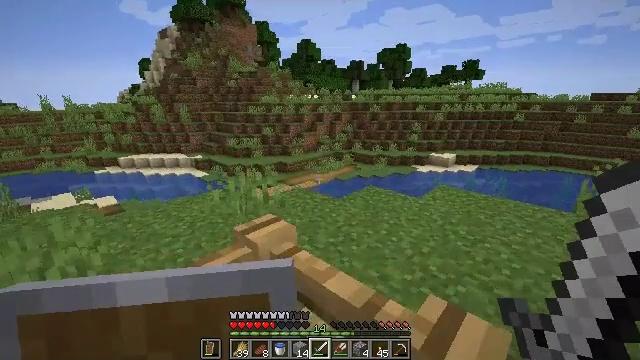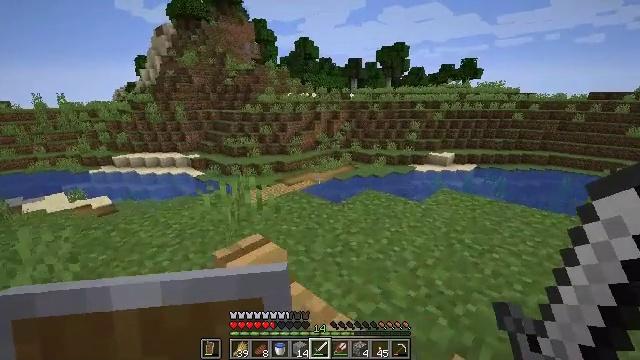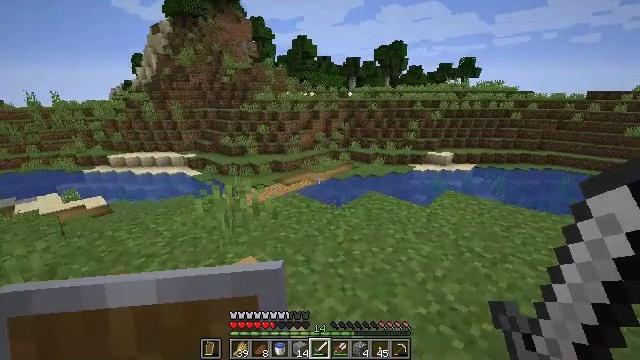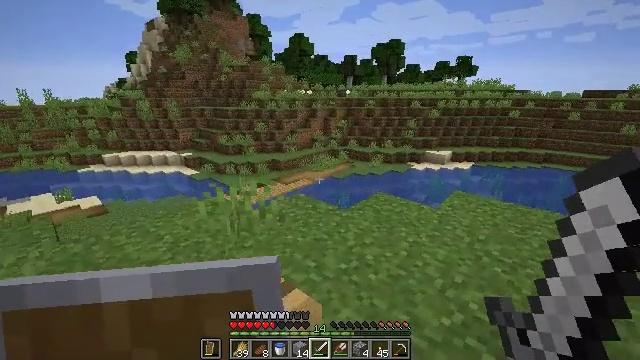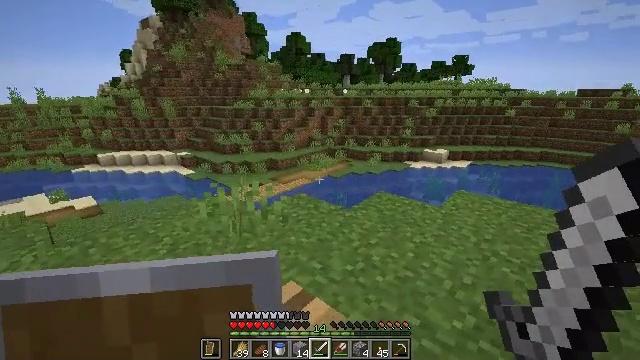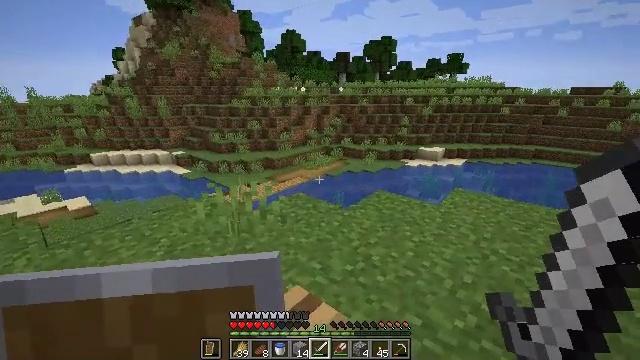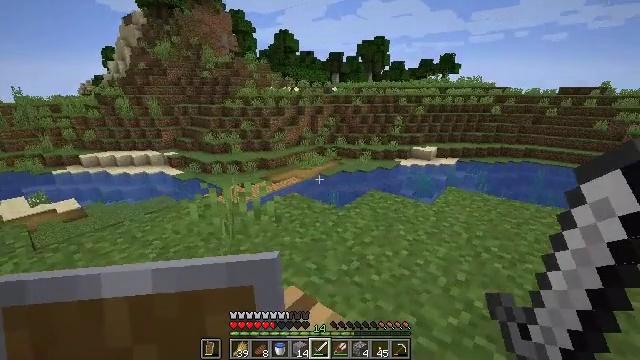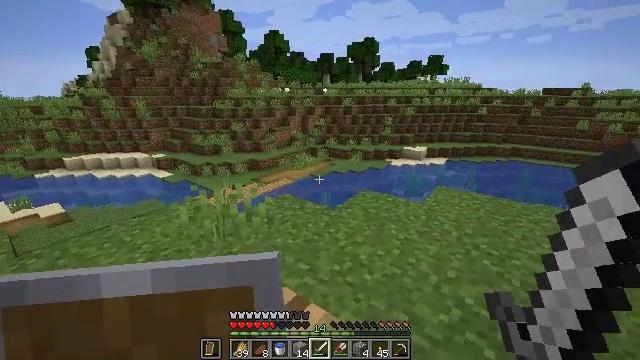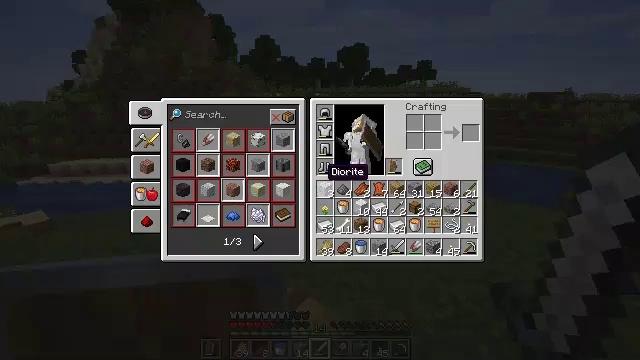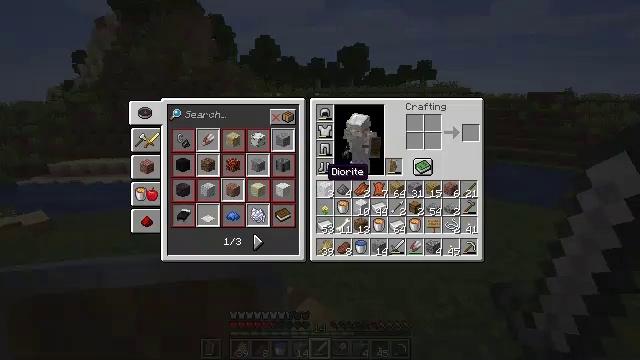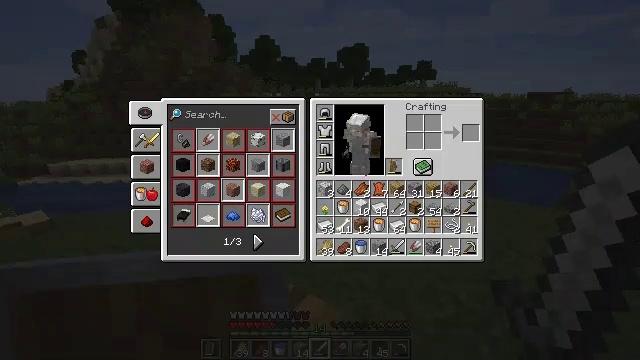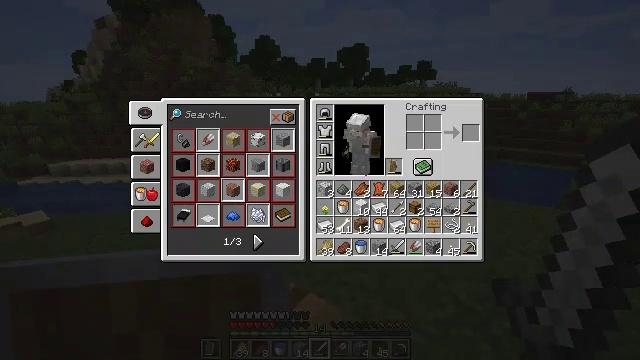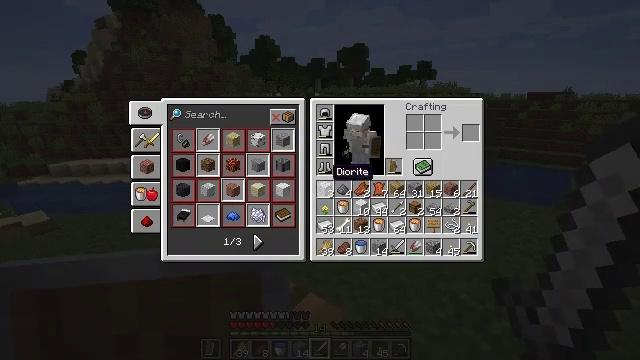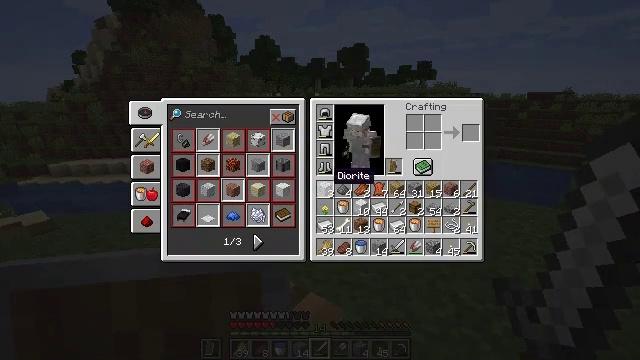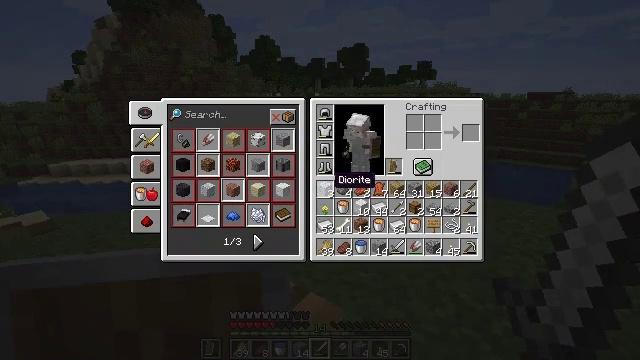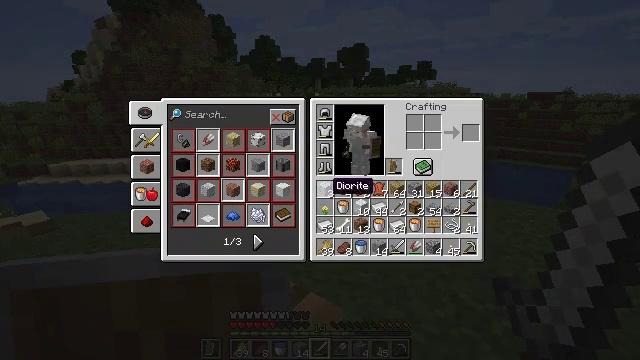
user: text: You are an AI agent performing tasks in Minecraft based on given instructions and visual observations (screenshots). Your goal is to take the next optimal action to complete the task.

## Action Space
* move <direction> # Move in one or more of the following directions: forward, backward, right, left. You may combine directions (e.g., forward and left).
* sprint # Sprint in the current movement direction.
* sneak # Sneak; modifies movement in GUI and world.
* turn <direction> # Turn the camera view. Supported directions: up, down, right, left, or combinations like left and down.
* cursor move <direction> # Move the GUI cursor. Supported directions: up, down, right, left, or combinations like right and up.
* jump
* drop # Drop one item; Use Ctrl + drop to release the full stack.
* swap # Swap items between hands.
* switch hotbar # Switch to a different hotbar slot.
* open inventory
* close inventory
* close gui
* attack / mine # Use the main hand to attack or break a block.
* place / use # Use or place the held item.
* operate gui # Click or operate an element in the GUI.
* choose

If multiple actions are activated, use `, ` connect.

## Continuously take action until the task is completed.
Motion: motion action
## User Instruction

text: Drop a dandelion.
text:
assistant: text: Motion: move forward
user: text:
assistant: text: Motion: move forward
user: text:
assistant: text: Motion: move forward
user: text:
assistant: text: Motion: move forward
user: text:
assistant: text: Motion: move forward
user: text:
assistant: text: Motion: move forward, turn right
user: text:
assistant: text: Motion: turn right
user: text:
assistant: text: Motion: turn right, open inventory
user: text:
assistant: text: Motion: open inventory
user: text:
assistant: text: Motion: open inventory
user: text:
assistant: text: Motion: no_op
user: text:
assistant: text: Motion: no_op
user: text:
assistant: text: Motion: no_op
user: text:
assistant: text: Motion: no_op
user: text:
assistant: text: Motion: no_op
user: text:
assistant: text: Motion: no_op
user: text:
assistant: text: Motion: no_op
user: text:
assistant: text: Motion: no_op
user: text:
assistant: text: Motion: no_op
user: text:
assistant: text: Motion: no_op
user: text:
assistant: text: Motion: no_op
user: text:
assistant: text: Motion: attack / mine
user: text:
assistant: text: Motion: attack / mine
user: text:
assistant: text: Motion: attack / mine
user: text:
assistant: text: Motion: turn up
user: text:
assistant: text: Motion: turn up
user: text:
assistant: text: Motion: turn up
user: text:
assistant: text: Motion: turn up
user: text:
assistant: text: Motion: turn up
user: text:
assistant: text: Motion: turn up